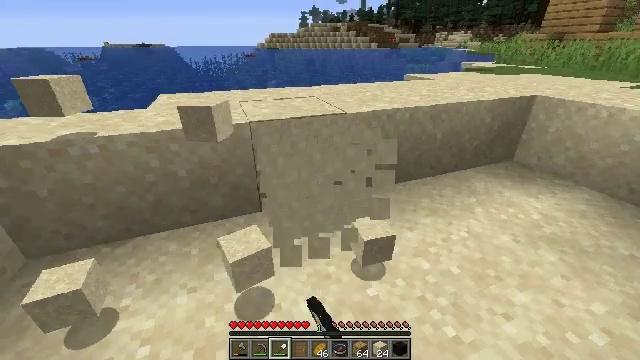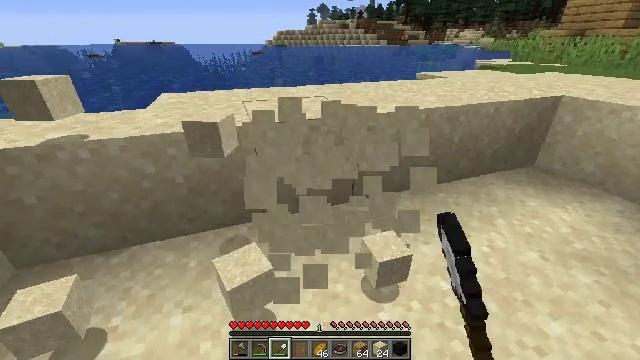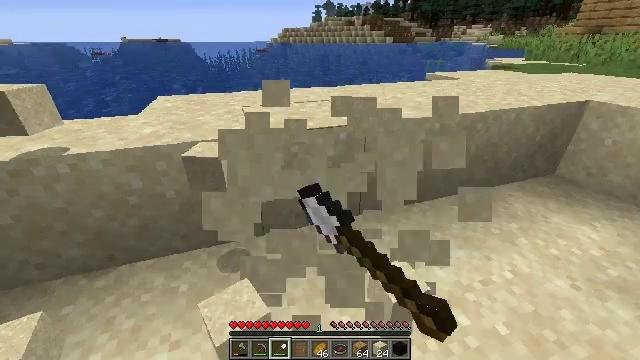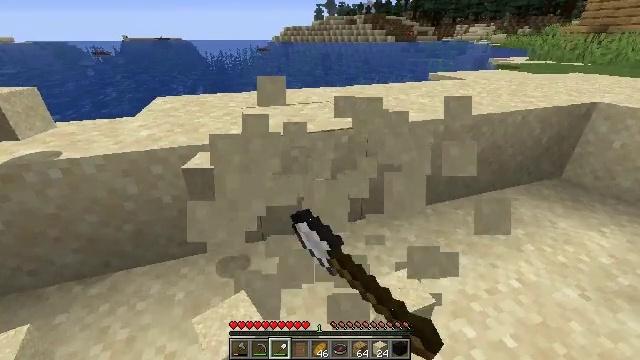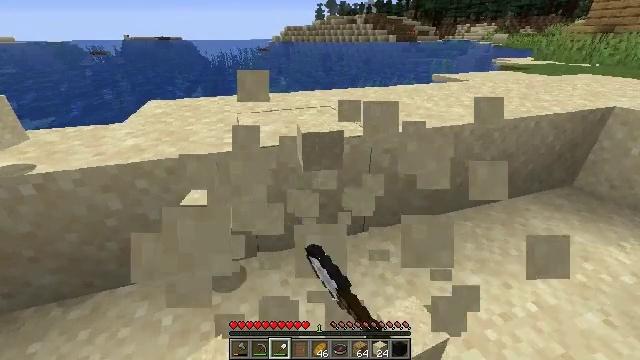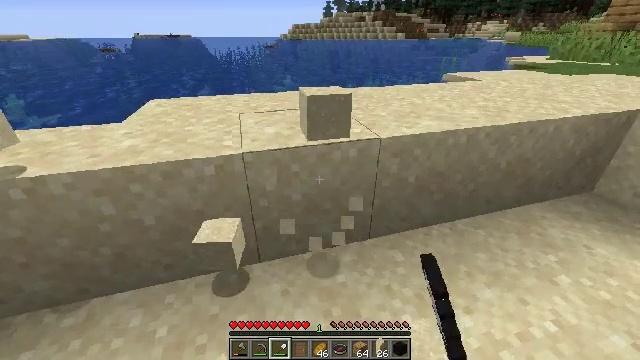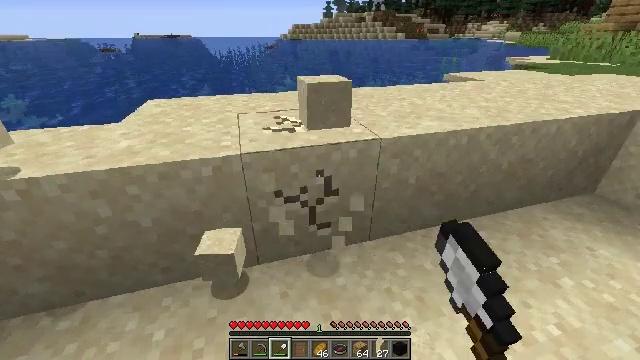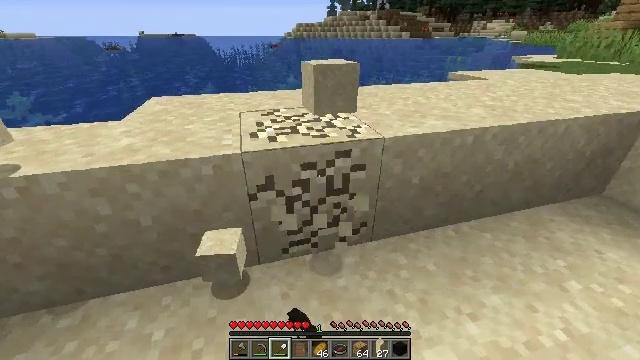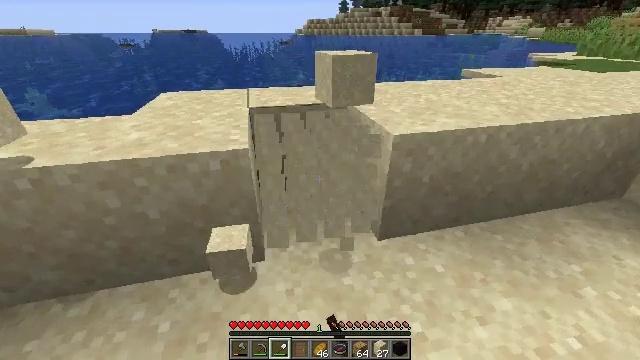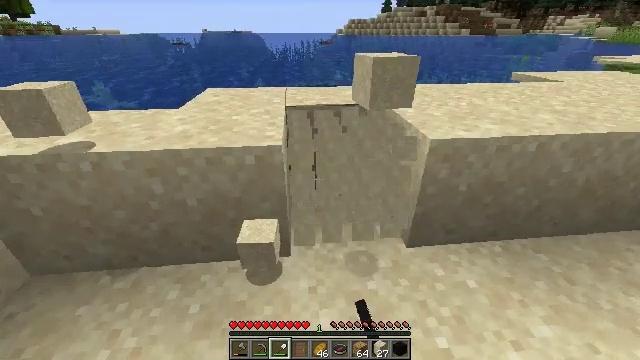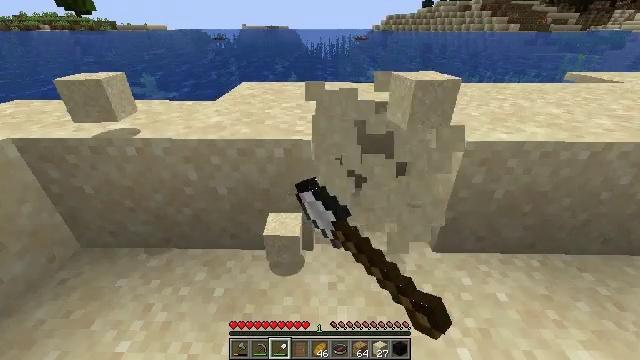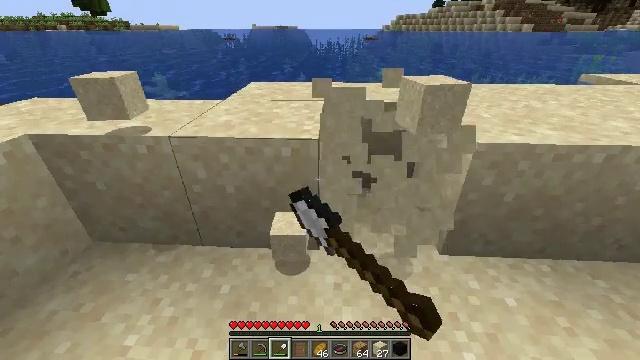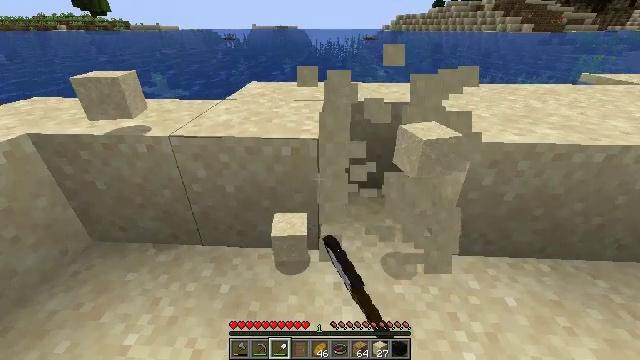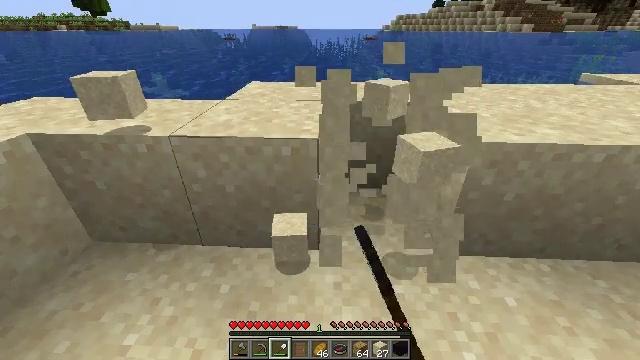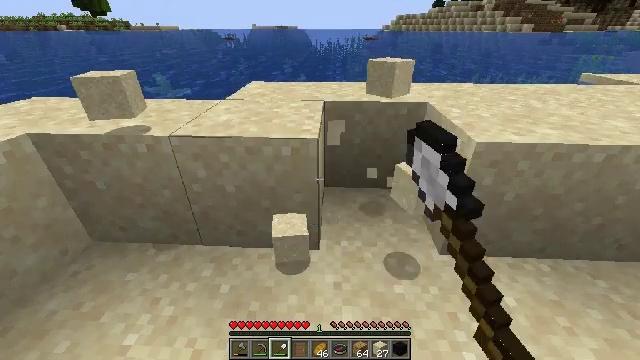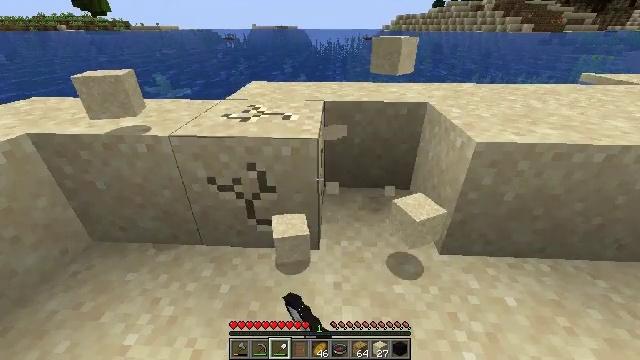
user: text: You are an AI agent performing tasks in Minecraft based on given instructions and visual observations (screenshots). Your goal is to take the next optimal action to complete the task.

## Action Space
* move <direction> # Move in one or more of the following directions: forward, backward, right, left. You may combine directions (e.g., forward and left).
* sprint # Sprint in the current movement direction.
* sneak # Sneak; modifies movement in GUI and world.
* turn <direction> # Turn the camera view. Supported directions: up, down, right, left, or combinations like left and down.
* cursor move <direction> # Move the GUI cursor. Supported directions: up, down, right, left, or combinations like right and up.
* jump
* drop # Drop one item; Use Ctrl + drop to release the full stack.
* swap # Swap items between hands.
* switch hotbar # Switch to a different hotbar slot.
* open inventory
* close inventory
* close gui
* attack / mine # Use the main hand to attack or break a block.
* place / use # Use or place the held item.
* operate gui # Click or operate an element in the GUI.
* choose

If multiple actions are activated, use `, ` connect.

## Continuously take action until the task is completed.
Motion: motion action
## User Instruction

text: Attack the ground to gather sand.
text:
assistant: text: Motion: move forward, turn left, attack / mine
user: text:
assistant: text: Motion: move forward, turn left, attack / mine
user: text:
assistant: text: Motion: move forward, attack / mine
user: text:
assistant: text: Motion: attack / mine
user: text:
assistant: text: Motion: turn left, attack / mine
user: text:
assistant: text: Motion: attack / mine
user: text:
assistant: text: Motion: attack / mine
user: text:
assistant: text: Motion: turn left, attack / mine
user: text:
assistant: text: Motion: turn left, attack / mine
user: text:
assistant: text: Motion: turn left, attack / mine
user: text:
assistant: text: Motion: turn left, attack / mine
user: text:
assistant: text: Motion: attack / mine
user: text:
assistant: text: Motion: attack / mine
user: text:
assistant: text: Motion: attack / mine
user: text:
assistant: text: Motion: attack / mine
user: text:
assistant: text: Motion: attack / mine
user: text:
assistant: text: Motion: attack / mine
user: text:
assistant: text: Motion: attack / mine
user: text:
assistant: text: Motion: attack / mine
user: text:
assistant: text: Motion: attack / mine
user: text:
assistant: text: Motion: attack / mine
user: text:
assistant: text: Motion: attack / mine
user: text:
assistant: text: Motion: attack / mine
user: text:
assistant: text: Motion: move forward, turn left and up, attack / mine
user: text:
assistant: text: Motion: move forward, turn left and up, attack / mine
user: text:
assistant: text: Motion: move forward, turn left, attack / mine
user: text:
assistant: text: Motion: move forward, attack / mine
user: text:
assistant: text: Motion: attack / mine
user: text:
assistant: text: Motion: attack / mine
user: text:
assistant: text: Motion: attack / mine